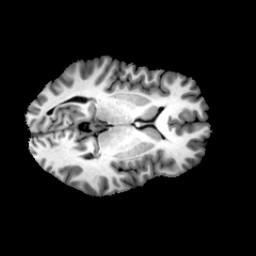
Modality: T1w
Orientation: axial
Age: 21
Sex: female
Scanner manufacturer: philips
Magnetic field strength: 3 T
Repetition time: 0.0082 s
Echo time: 0.0037 s